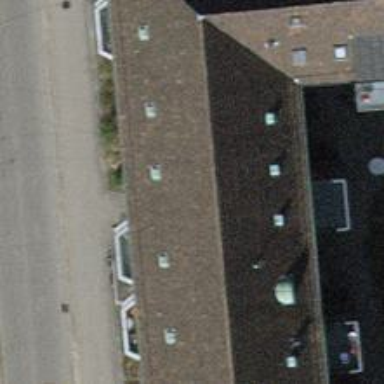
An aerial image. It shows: Hipped-roof building with apartments.